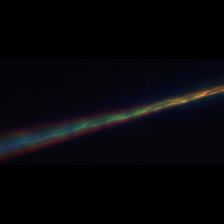
Taxon: Psuedo-nitzschia
Group: Diatoms